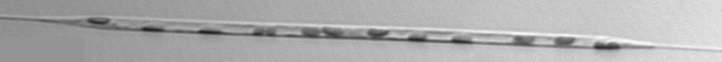
Label: Rhizosolenia